Aerial crown-view tile of a tropical tree (Barro Colorado Island, Panama), acquired 20250715:
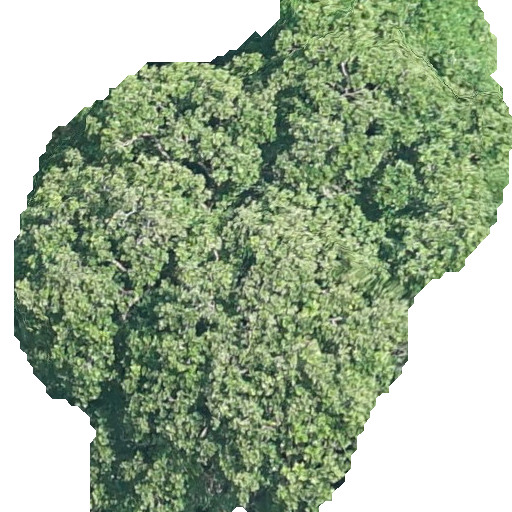
Species: Anacardium excelsum
GBIF accepted scientific name: Anacardium excelsum
Crown area: 295.977 m²